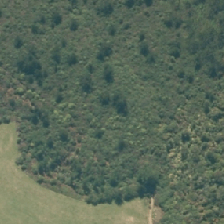
Land cover: broadleaved_indigenous_hardwood